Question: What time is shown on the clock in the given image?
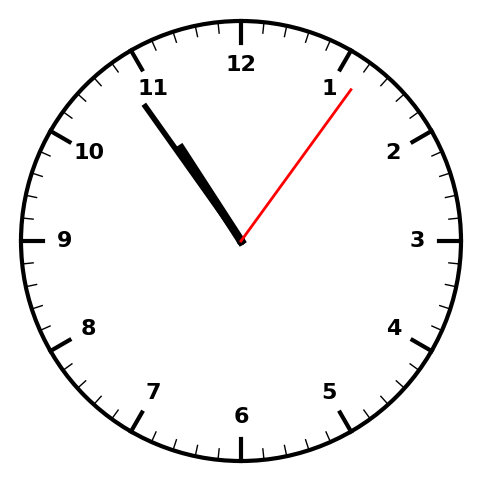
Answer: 10:54:06